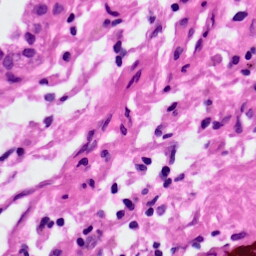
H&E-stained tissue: Lung